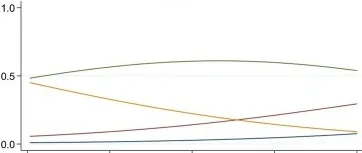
B; Association between latency time and grade for wasp venom allergic patients.
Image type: chart (chart)